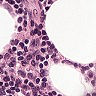
Metastatic tissue present: no